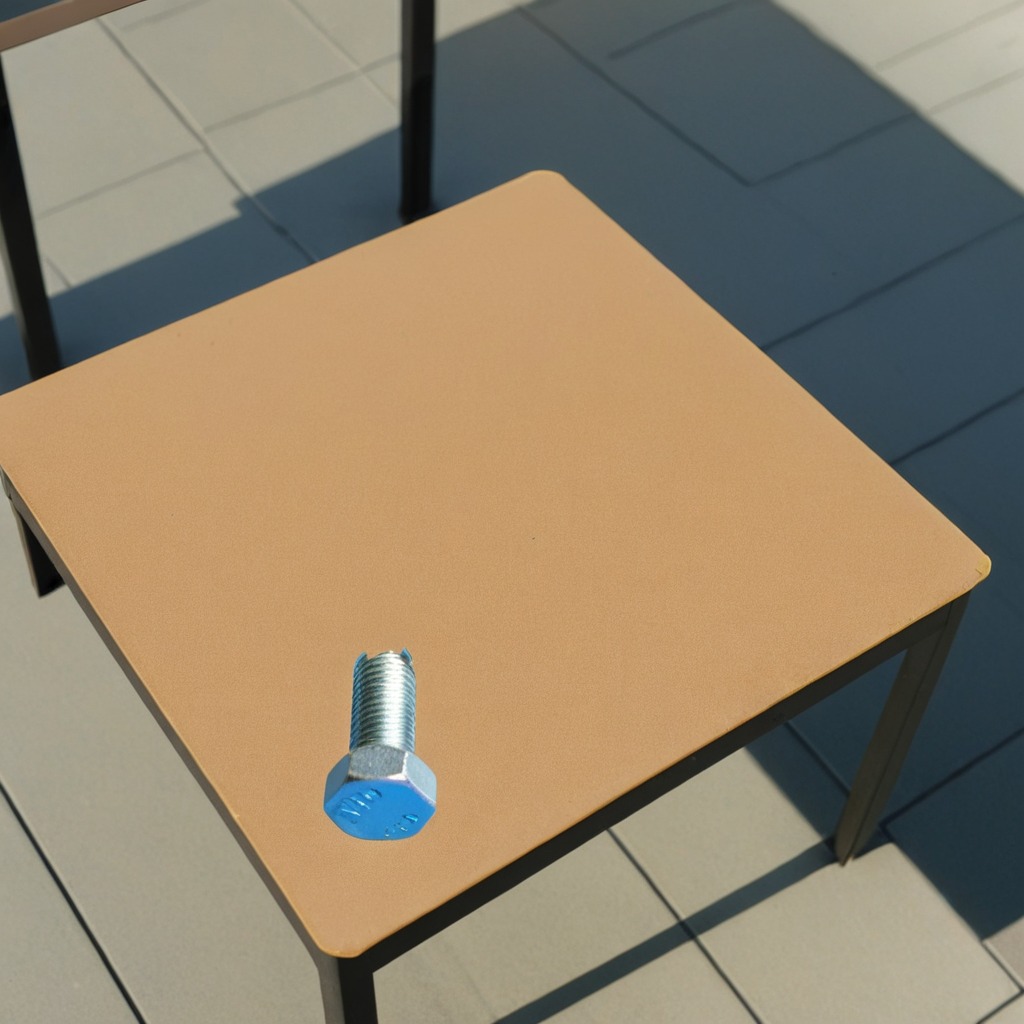
A metal screw is lying on the textured surface of a clean utility table.